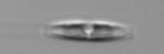
Label: pennate